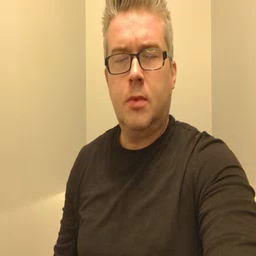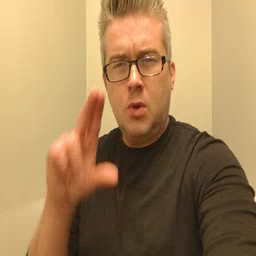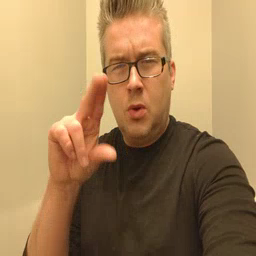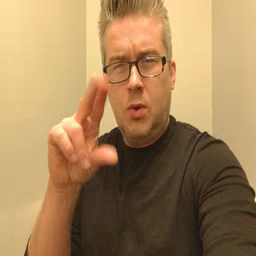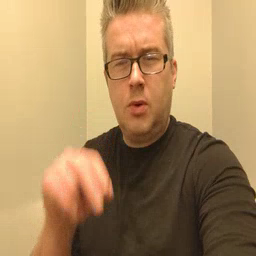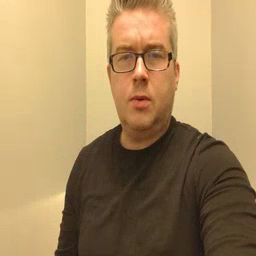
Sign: no